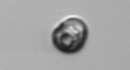
Label: Dinophyceae